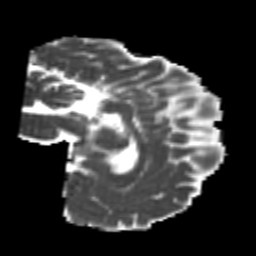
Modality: MD
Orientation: sagittal
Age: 24
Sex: female
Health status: healthy
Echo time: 0.074 s